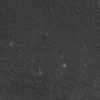
Label: not_dusty